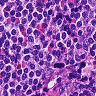
Metastatic tissue present: no